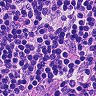
Metastatic tissue present: no